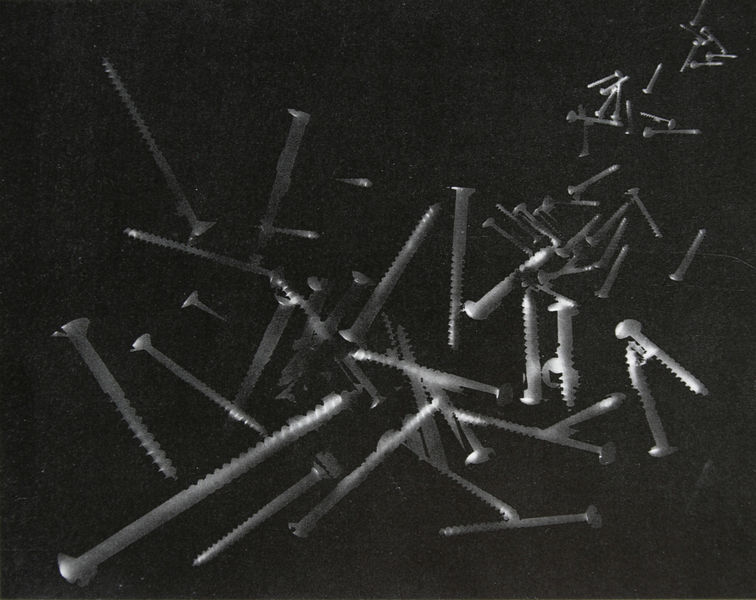
Titel: Stilleben mit Schrauben
Künstler: Georgij Simin
Standort: Köln
Institution: Galerie Alex Lachmann
Schlagwörter: weiß, grau, schwarz, metall, foto, fotografie, photographie, wei0, photo, zacken, negativ, zähne, säge, sägen, aufnahme, schrauben, zahn, zacke, schraube, röntgenaufnahme, sägeblätter